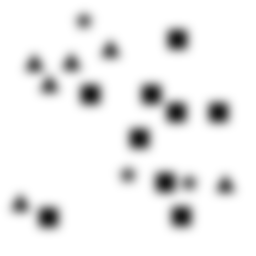
Squares: 9
Triangles: 6
Stars: 3
Total shapes: 18